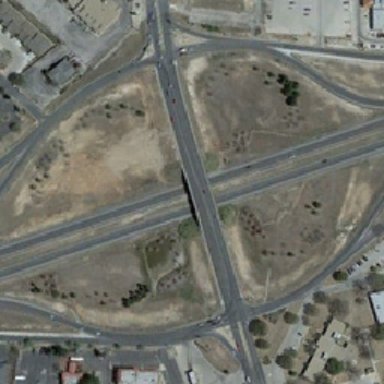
There are only a few houses on the barren land .